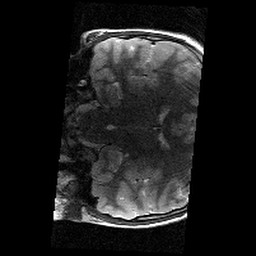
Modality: T2w
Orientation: coronal
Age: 11
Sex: female
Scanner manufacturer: siemens
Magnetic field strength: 3 T
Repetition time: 9.23 s
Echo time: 0.067 s